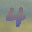
Label: 4